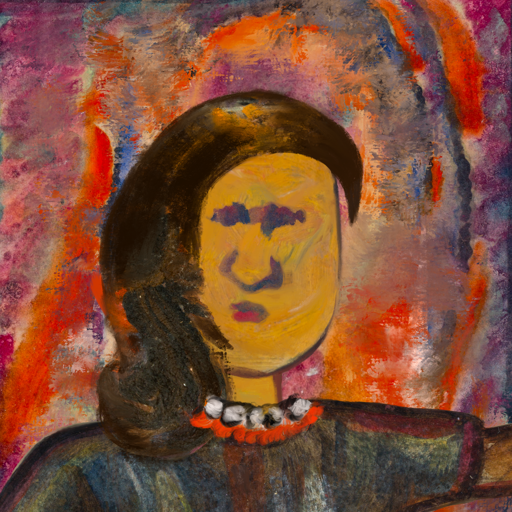
Background: Experience, Head And Neck Front: After_Raid, Face Front: In_The_Sun, Bust: Mosgoul, Hair Front: Gypsy_Queen, Head Accessory: Blank, Second Necklace: Blank, Necklace: An_Impression, Baby: Blank